Question: I have a two tables first one is called 'teams' and second one is called 'cpd' and I want this result required (). I tried myself but was not successful ().
> teams table
'''
id name sub_cat_id
1 SACRAMENTO KINGS 19
2 KINGS 19
3 MIMAMI HEAT 19
4 HEAT 20
5 KITE 20
'''
> cpd table
'''
id team_id status added_date
1 3 1 2012-05-26
2 3 1 2012-05-27
3 3 0 2012-05-28
'''
> practice Query
'''
SELECT
t.'id',t.'name',IFNULL(cpd.status,0) AS resultStatus,IFNULL(cpd.added_date,CURDATE()) AS added_date
FROM 'teams' t
LEFT JOIN cpd ON cpd.team_id = t.id
WHERE t.'sub_cat_id' = 19 OR cpd.added_date = CURDATE()
'''
> Result Screen (Required only those rows are black color in screen)

Update
> Explanation ?
1. I am trying to get those rows who they are related with sub_cat_id = 19 like this in team table
2. Join team table with cpd table for cpd.status filed
3. cpd.status must be related with current date in cpd table like 2012-05-28
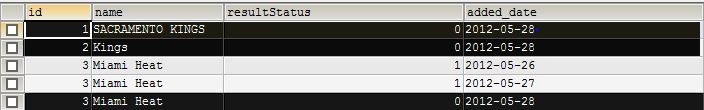
Answer: There are more than one way to get the desired result:
For example:
'''
SELECT t.'id',t.'name',
IFNULL(cpd.status,0) AS resultStatus,
IFNULL(cpd.added_date,CURDATE()) AS added_date
FROM 'teams' t
INNER JOIN cpd ON (cpd.team_id = t.id AND cpd.status = 0)
WHERE t.'sub_cat_id' = 19
OR
cpd.added_date = CURDATE()
'''